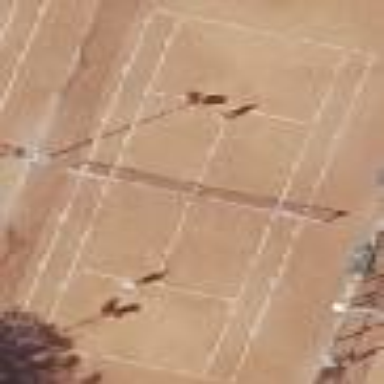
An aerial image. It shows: Clay tennis court on the leisure land pitch.